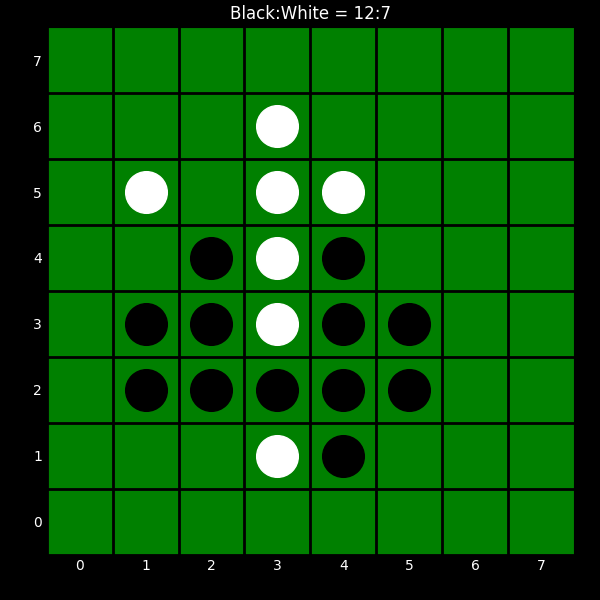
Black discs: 12
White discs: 7